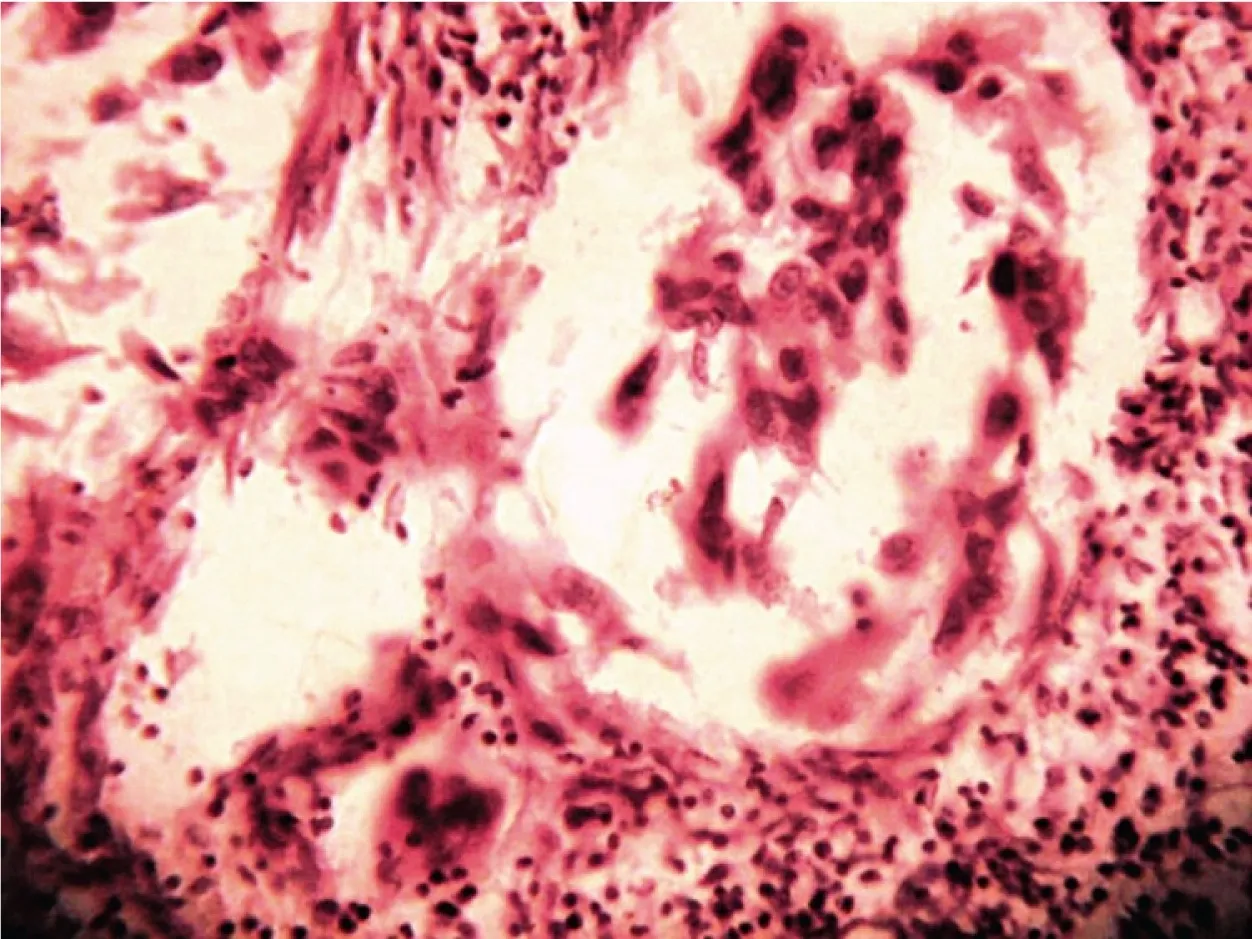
(a) Microphotograph showing malignant squamous cells in pseudoglandular pattern (H&E stain).
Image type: pathology (h&e)